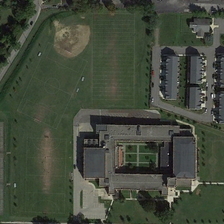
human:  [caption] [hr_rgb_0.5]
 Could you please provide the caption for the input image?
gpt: there are some trees and buildings on the picture .

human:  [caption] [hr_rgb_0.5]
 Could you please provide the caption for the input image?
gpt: the gray building next to the lawn is well arranged .

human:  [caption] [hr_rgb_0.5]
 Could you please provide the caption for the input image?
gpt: some buildings and green trees are around three football fields in a school .

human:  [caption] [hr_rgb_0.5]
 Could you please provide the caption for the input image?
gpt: some buildings and green trees are around three football fields in a school .

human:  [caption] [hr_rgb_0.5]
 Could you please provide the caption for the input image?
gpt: there are some trees and buildings on the picture .